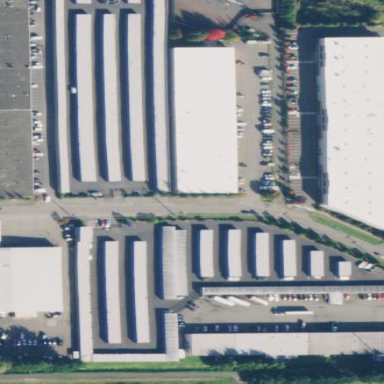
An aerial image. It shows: Commercial area with storage rental shop.